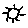
Label: sun